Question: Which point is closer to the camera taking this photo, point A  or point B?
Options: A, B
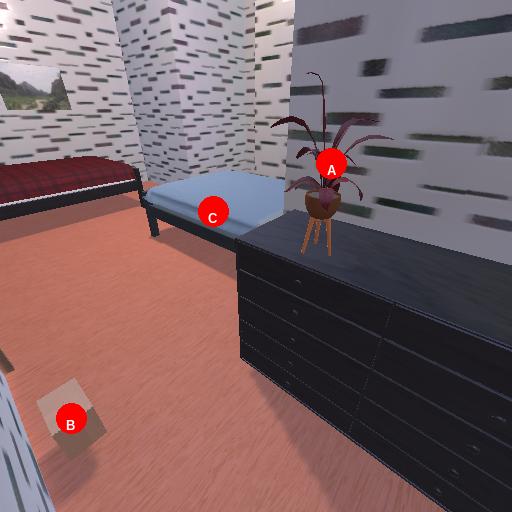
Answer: A